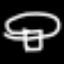
Label: mushroom